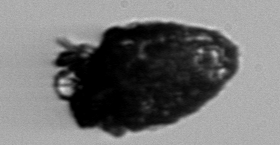
Label: Stenosemella_pacifica